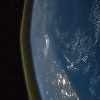
Label: water